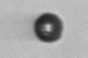
Label: bead